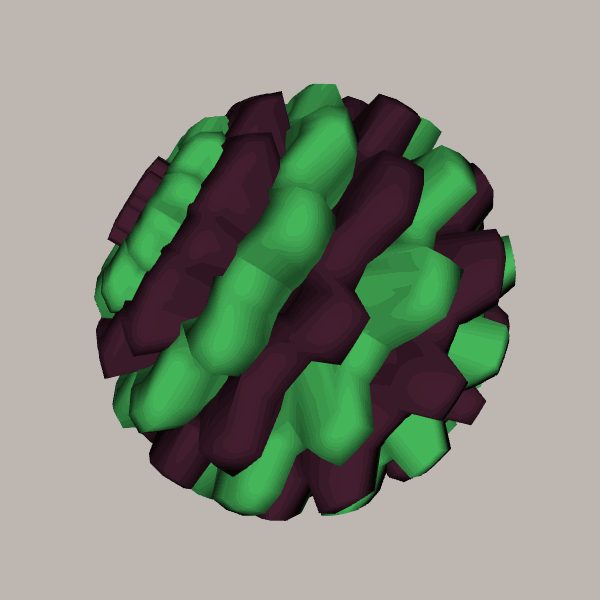
Background: light